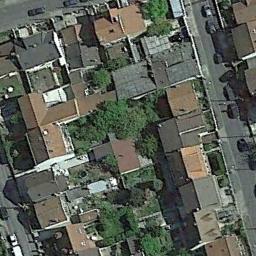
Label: dense_residential